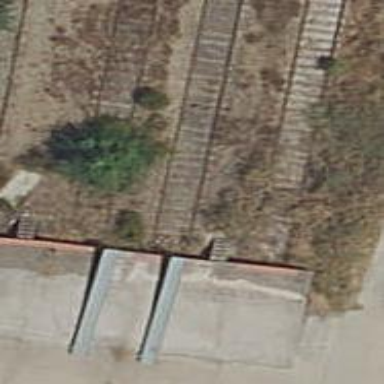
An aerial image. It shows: Railway buffer stop.